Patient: sex F, age 62
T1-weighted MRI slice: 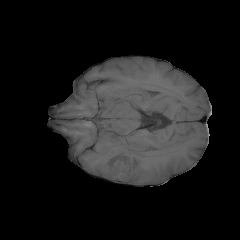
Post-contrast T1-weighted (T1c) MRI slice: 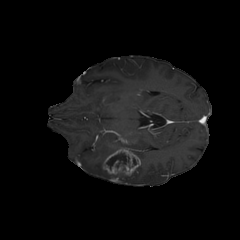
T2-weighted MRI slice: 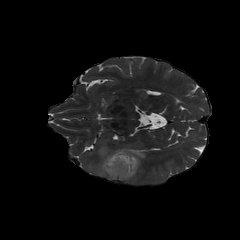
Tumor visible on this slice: yes
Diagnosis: Glioblastoma, IDH-wildtype
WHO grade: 4